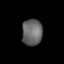
Tissue: lung
Cell type: Endothelial cells
Senescence score: 0.621
Nuclear area (px): 525
Mean DAPI intensity: 102.303